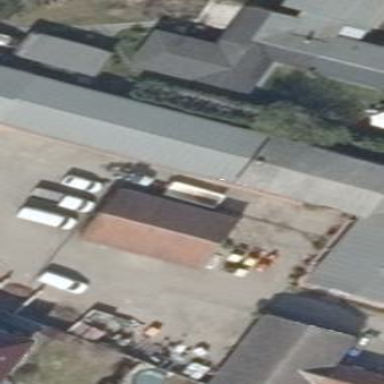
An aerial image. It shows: Industrial building.